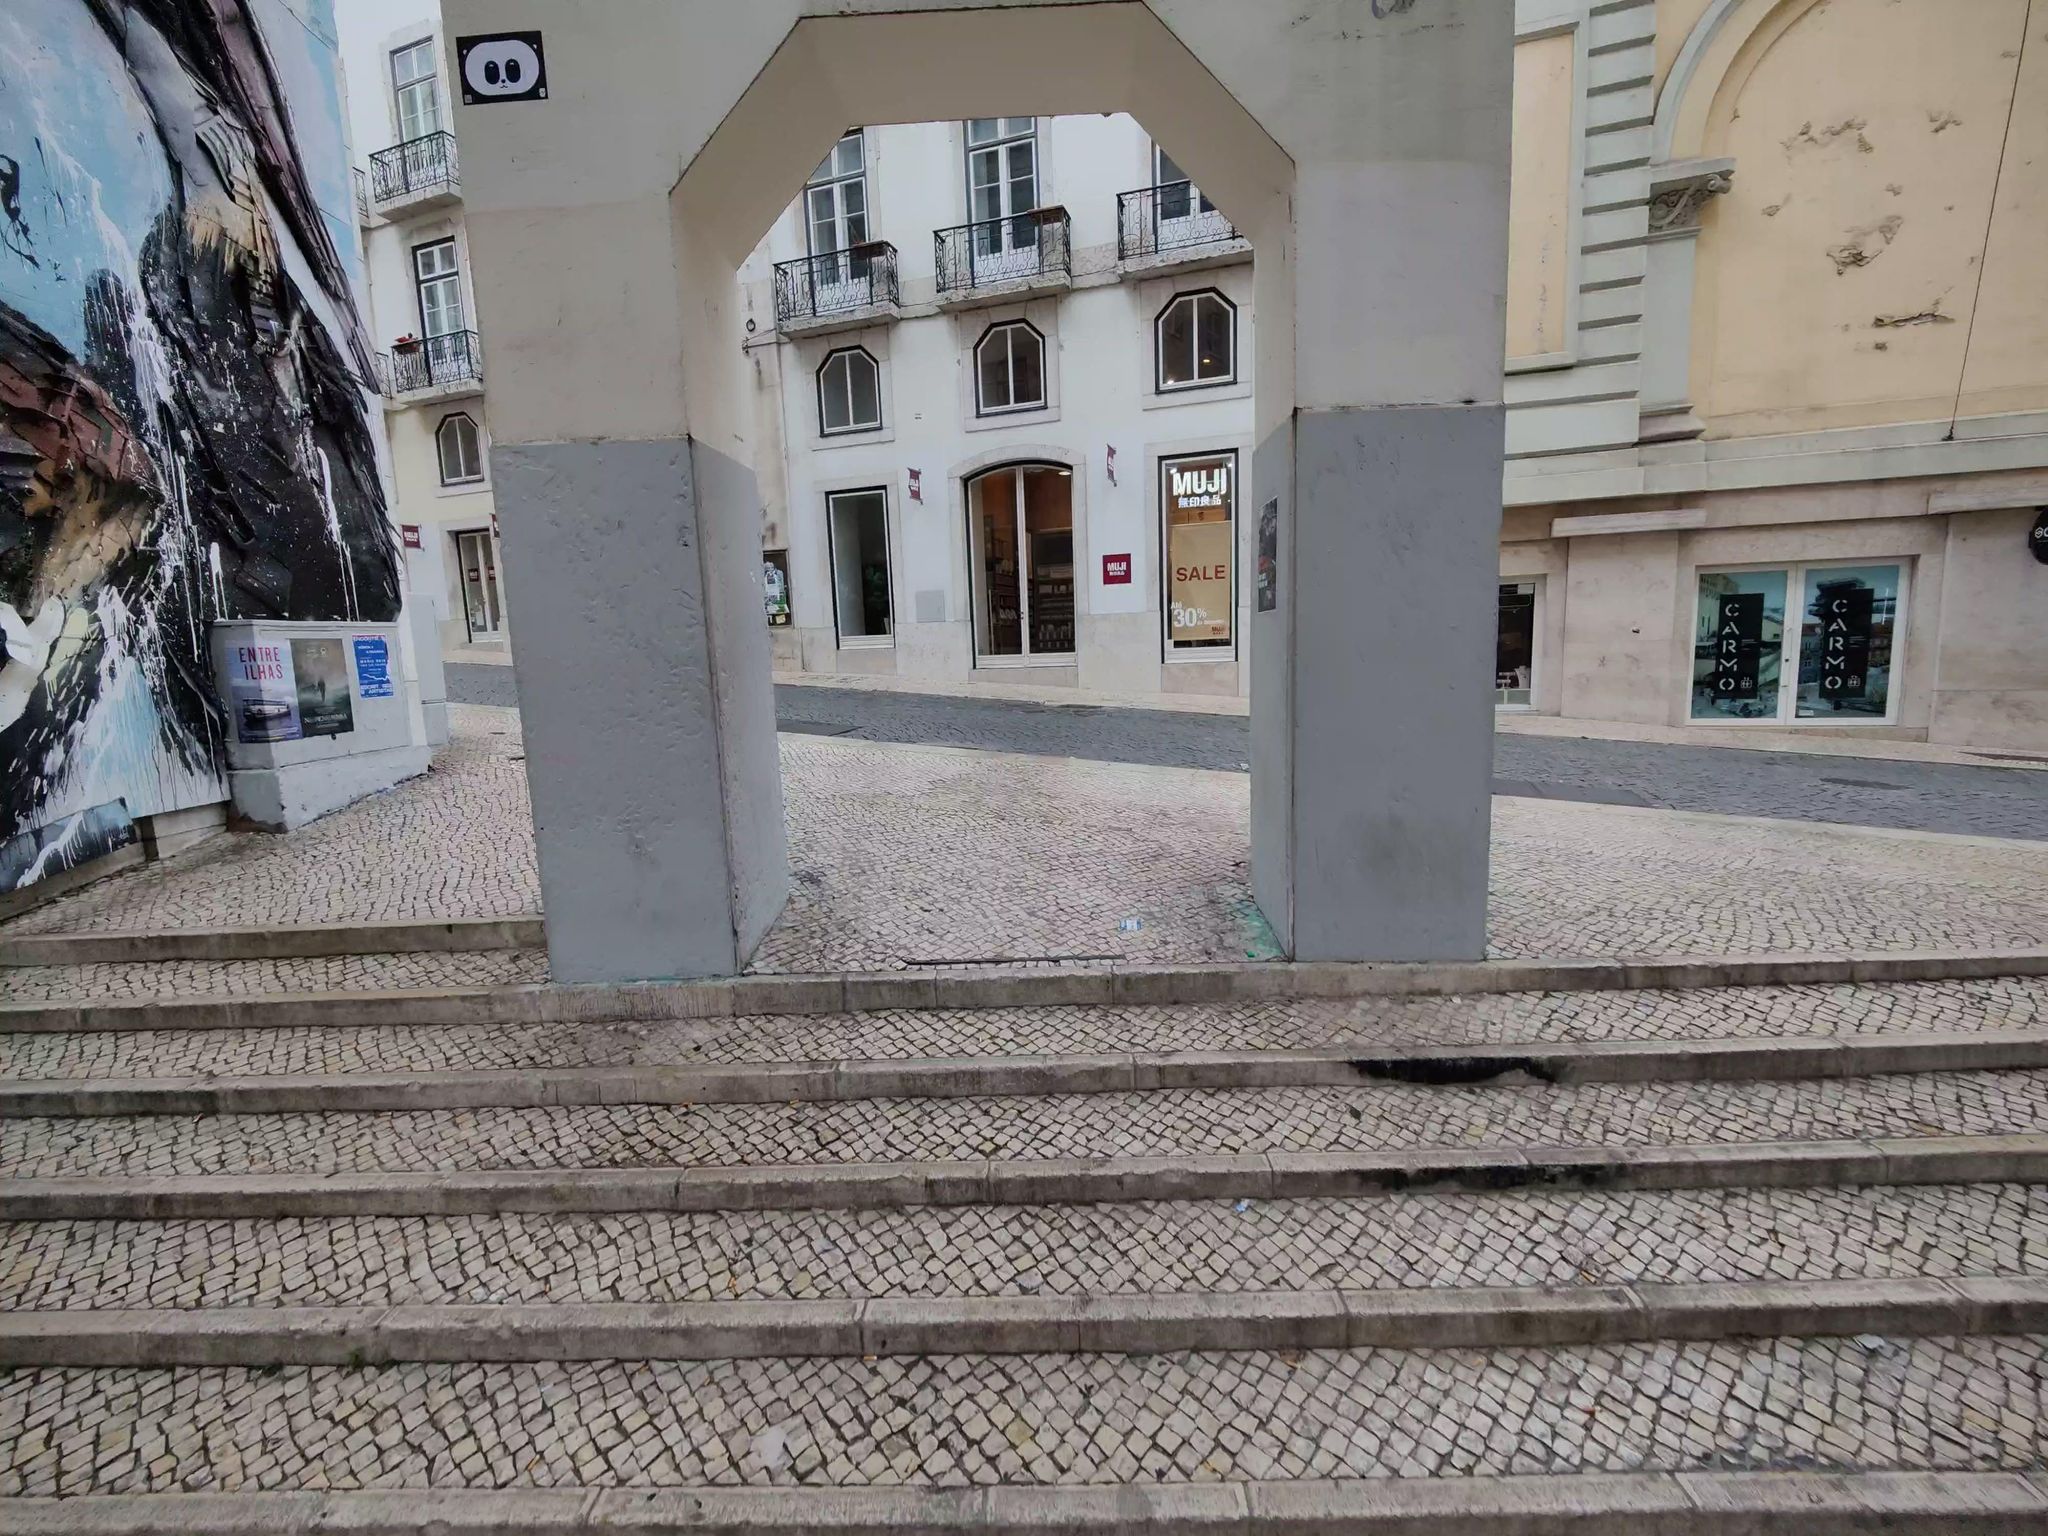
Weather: snowy
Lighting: day
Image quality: slightly poor
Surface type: walking surface
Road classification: path, steps, footway
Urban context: urban centre
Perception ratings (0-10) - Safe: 3.85, Lively: 6.03, Beautiful: 1.53, Boring: 2.85, Depressing: 5.56, Wealthy: 7.55